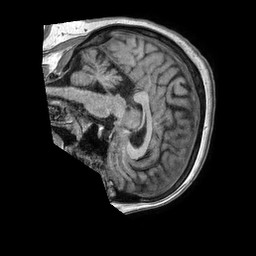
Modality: T1w
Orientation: sagittal
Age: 52
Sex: female
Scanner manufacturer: philips
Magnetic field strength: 1.5 T
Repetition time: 0.007644 s
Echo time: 0.003489 s